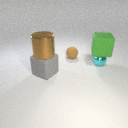
large green rubber cube above small cyan metal sphere